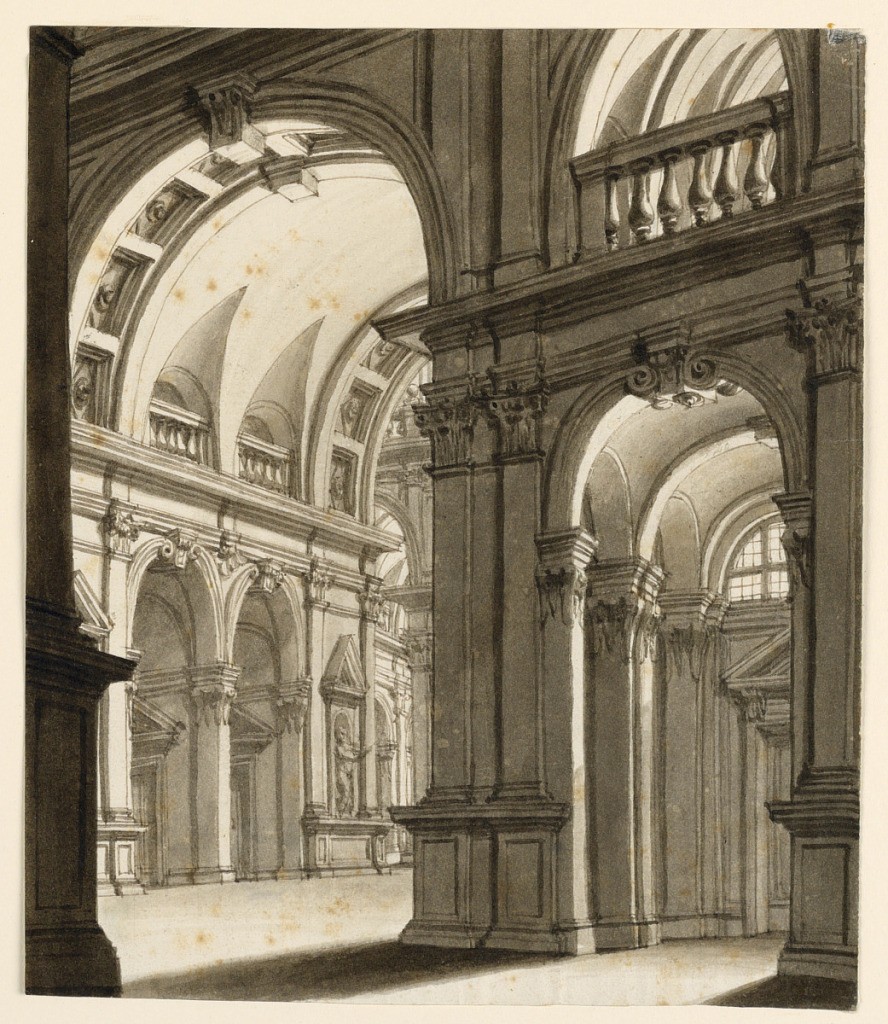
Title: Stage Design, Interior of Renaissance Building
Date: early 19th century
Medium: Pen and bistre ink, brush and wash on paper
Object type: Drawing
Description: Vertical rectangle. Renaissance building interior with high vaults.